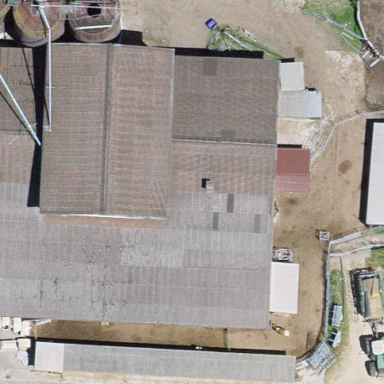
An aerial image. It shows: Barn.